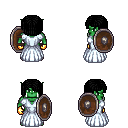
a pixel art fantasy rpg character, male body template, orc, green skin, underdress, teal pants, black pageboy hairstyle, gold gloves, shield, four views (front, back, left, right), 2x2 character sprite sheet, small pixel art, hard edges, no anti-aliasing